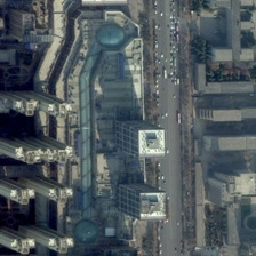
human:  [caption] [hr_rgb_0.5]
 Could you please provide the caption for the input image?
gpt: This is an advertisement with a gray road in the middle.

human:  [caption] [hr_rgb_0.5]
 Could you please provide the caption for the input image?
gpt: There are many buildings around the shopping center.

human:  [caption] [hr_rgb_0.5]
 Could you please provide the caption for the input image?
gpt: This is a commercial advertisement with a gray road in the middle.

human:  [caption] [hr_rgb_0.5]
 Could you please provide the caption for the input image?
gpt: There are many buildings near the shopping center.

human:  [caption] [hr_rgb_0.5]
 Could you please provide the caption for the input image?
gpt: This is a commercial advertisement with a gray street in the middle.